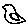
Label: bird